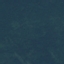
Land use / land cover class: Forest